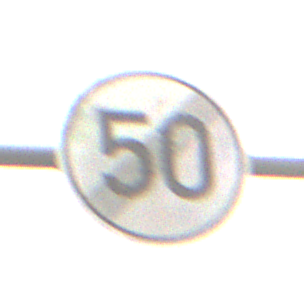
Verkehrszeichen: EndeGeschwindigkeit50
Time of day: Midday
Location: Outdoor (Nature)
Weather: Overcast
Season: NotSpecified
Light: Natural